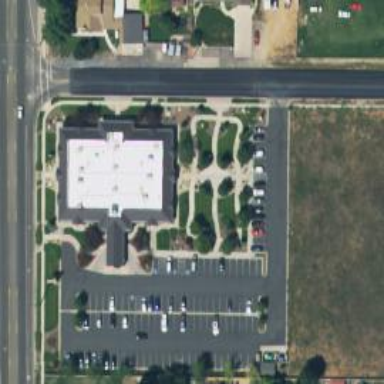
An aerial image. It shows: Healthcare clinic is depicted in the image.